Question: Hi i need some help in jquery task, i created table with dynamic row add. i want when i select option value this price display in this row next column, ever select option value will be different in each row

my code is here
'''
<script type="text/JavaScript">
$(".name").change(function()
{
var id=$(this).val();
var dataString = 'id='+ id;
$.ajax
({
type: "POST",
url: "test.php",
data: dataString,
cache: false,
dataType:"json",
success: function(data)
{
$(".price").val(data.price);
return false;
}
});
});
</script>
'''
HTML:
'''
<table>
<tr>
<th>
select item
</th>
<th>
price
</th>
</tr>
<tbody>
<td>
<select name="item[]">
<option value="1">
item name
</option>
</select>
</td>
<input type"text" name="price[]">
<td>
</td>
</tbody>
</table>
'''
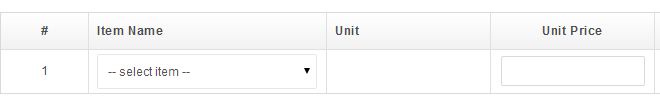
Answer: From the picture it looks like you several dropdowns with textbox next to it and you want to load the price of each item separately, for that you need to do things:
1. Change $(".name").change(function() to $("select[name^='item']").change(function() This means to target a select tag which has name starting with item.
2. Change $(".price").val(data.price); to $(this).closest('tr').find("input[name^='price']").val(data.price); This means we find the closest tr tag of the select and then find an input with name starting from price within the tr tag, so your select dropdown value always get stored in the next textbox.
<URL>.